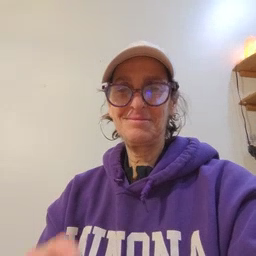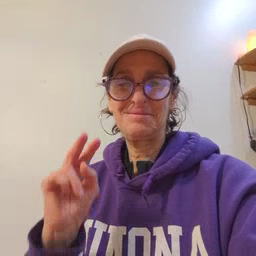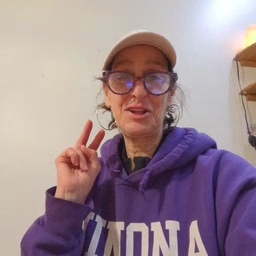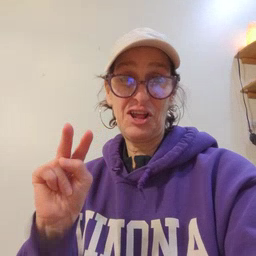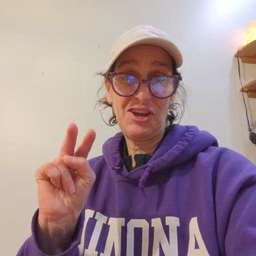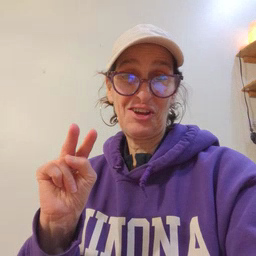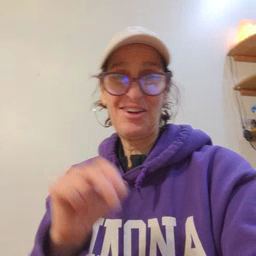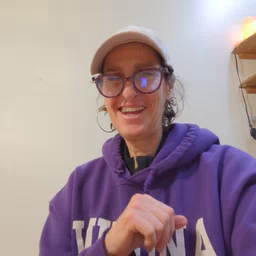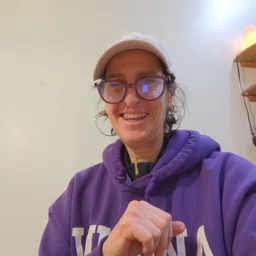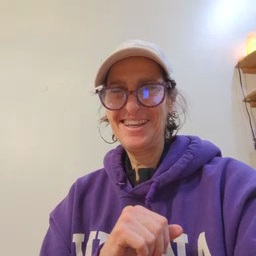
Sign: look